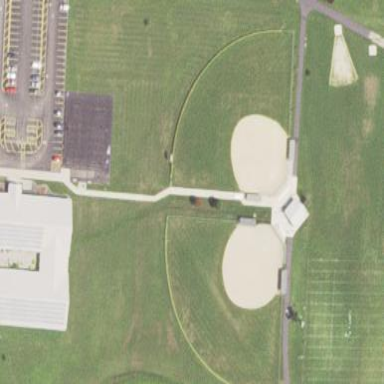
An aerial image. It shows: Baseball pitch for leisure and sports activities.